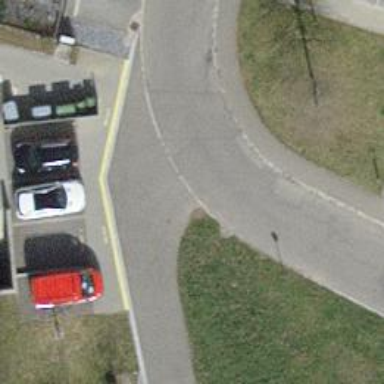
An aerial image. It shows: Paved alley for service vehicles.